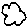
Label: cloud